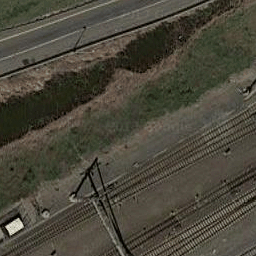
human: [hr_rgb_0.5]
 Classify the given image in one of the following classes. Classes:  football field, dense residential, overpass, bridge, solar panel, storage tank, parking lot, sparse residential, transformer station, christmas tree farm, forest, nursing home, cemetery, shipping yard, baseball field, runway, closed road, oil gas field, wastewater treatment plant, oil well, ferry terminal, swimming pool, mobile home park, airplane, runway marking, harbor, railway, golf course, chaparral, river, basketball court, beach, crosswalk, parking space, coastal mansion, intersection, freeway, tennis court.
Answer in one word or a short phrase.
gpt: railway